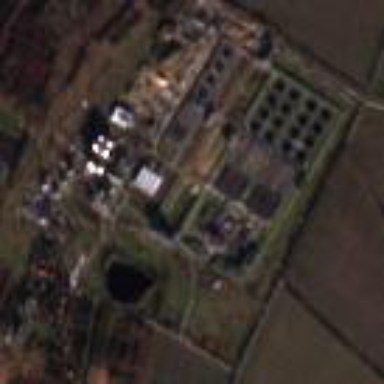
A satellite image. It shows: Wastewater plant surrounded by barbed wire fence.